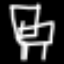
Label: chair